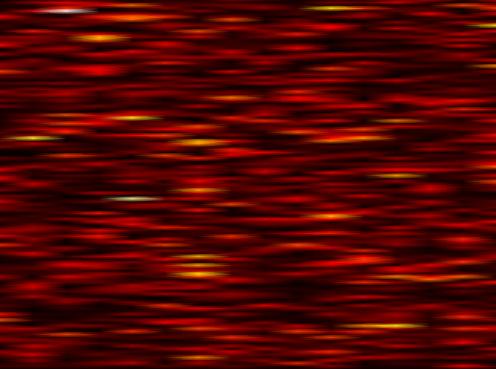
Label: FOFDM